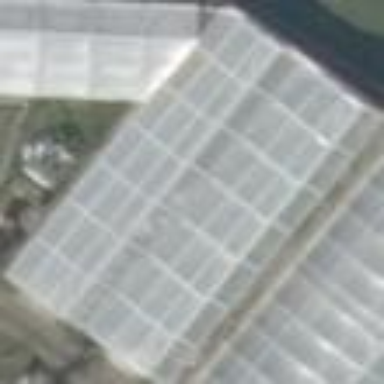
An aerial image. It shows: Greenhouse.